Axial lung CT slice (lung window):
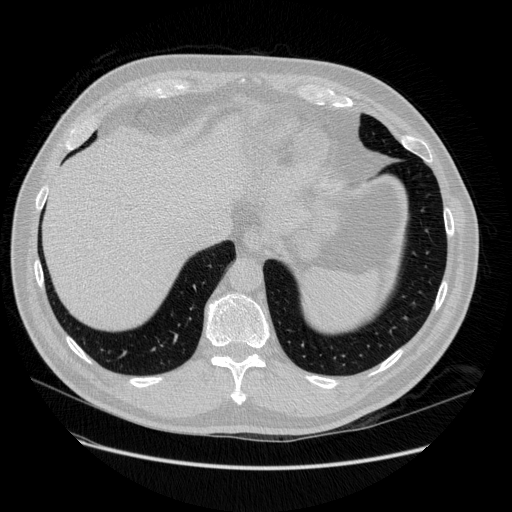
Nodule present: no